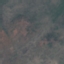
Label: HerbaceousVegetation